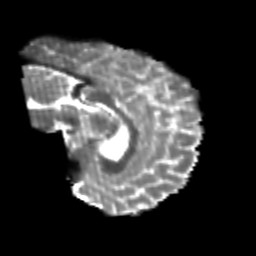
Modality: T2w
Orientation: sagittal
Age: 24
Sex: male
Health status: healthy
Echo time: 0.074 s